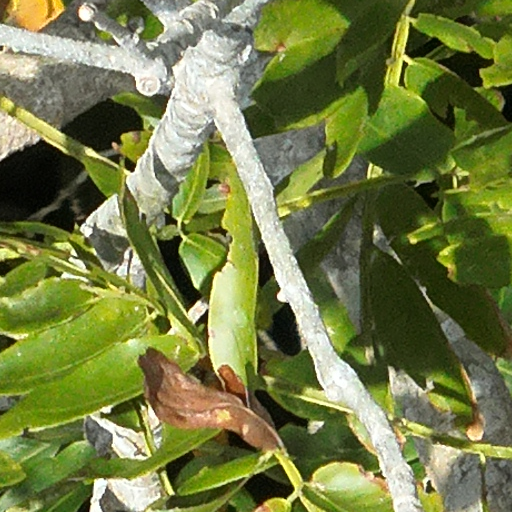
Species: Dipteryx oleifera
GBIF accepted scientific name: Dipteryx oleifera
Crown area (m\u00b2): 718.326